九年级 · 度量几何学
如图, 正方形 $A B C D$ 的边长为 4 , 点 $E$ 是 $A B$ 边上的一点, 将 $\triangle B C E$ 沿着 $C E$ 折叠至 $\triangle F C E$, 若 $C F 、 C E$ 恰好与正方形 $A B C D$ 的中心为圆心的 $\odot O$ 相切, 则折痕 $C E$ 的长为 $(\quad)$
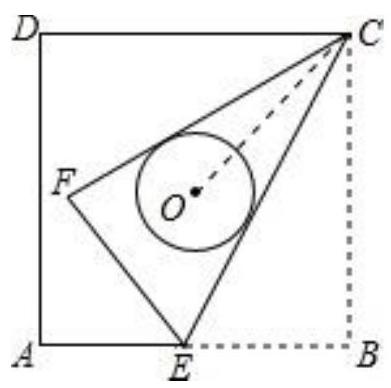
A. $5 \sqrt{3}$
B. 5
C. $\frac{8}{3} \sqrt{3}$
D. 以上都不对
答案: C
解析: 连接 $O C$,

$\because O$ 为正方形 $A B C D$ 的中心,

$\therefore \angle D C O=\angle B C O$,

又 $\because C F$ 与 $C E$ 都为圆 $O$ 的切线,

$\therefore C O$ 平分 $\angle E C F$, 即 $\angle F C O=\angle E C O$,

$\therefore \angle D C O-\angle F C O=\angle B C O-\angle E C O$, 即 $\angle D C F=\angle B C E$,

又 $\because \triangle B C E$ 沿着 $C E$ 折叠至 $\triangle F C E$,

$\therefore \angle B C E=\angle E C F$,

$\therefore \angle B C E=\angle E C F=\angle D C F=\frac{1}{3} \angle B C D=30^{\circ}$,

在 $R t \triangle B C E$ 中, 设 $B E=x$, 则 $C E=2 x$, 又 $B C=4$,

根据勾股定理得: $C E^{2}=B C^{2}+B E^{2}$, 即 $4 x^{2}=x^{2}+4^{2}$,

解得: $x=\frac{4 \sqrt{3}}{3}$,

$\therefore C E=2 x=\frac{8 \sqrt{3}}{3}$.

故选: $C$.